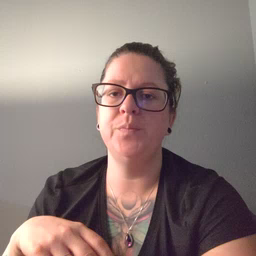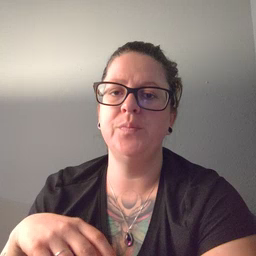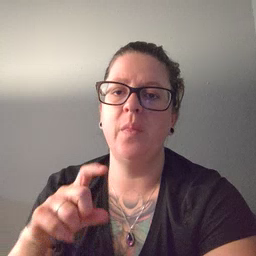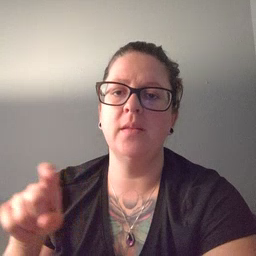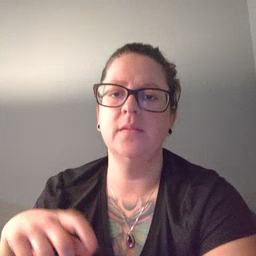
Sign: closet